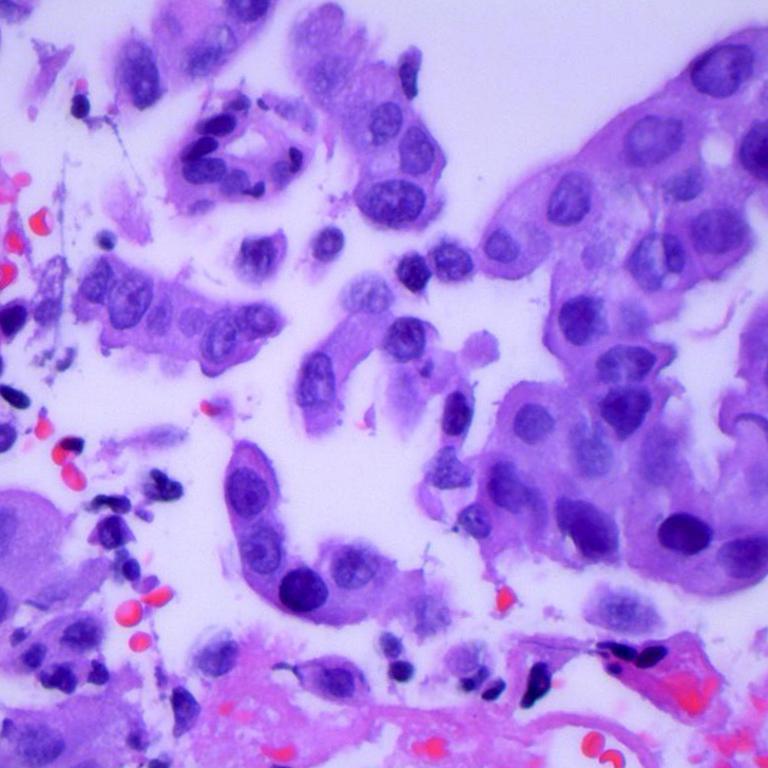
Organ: lung
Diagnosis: adenocarcinomas